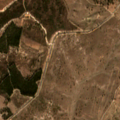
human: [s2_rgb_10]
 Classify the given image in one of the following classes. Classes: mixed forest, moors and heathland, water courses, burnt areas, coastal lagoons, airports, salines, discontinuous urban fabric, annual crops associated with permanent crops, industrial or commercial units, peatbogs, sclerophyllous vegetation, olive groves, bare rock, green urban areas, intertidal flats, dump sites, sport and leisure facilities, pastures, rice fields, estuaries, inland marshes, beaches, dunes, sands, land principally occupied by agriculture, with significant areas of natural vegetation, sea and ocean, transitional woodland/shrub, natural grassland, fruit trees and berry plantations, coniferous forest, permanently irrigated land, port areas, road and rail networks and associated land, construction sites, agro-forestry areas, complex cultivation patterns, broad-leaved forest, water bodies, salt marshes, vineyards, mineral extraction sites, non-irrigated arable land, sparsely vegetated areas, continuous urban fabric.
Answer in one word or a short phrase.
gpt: olive groves, pastures, agro-forestry areas, broad-leaved forest